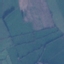
Land use / land cover class: Pasture